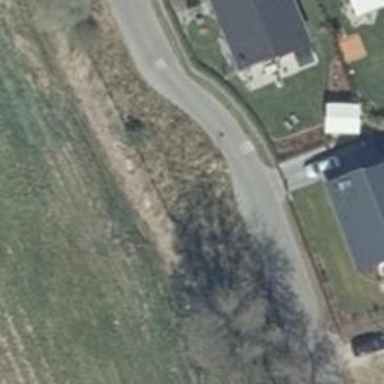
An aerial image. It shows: Residential road with grade 3 tracktype.